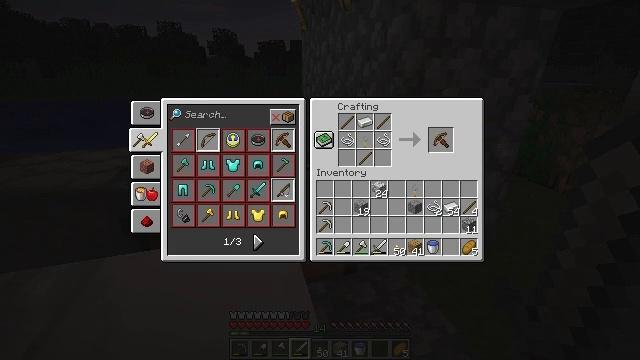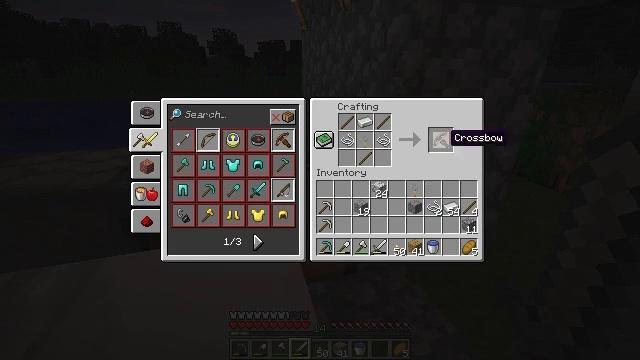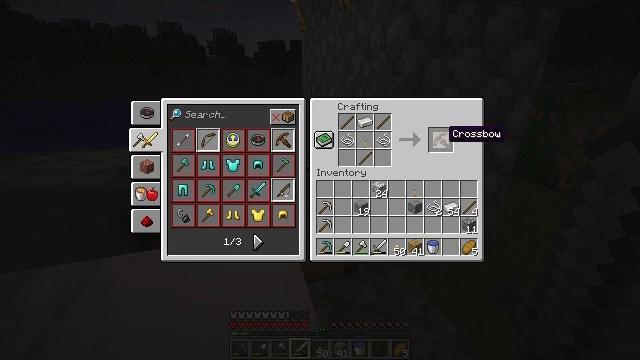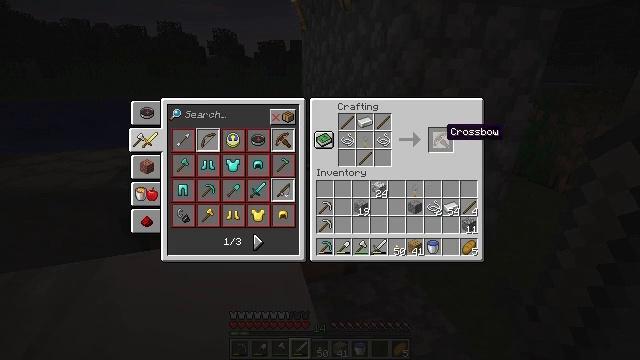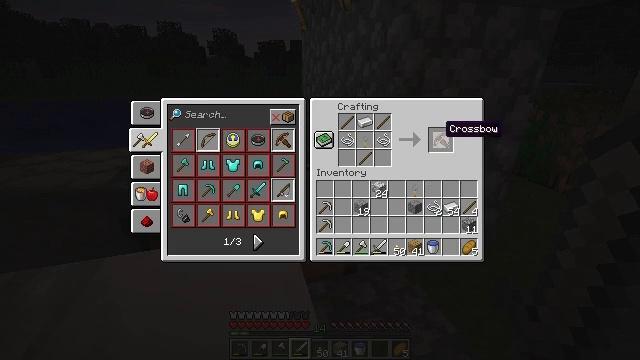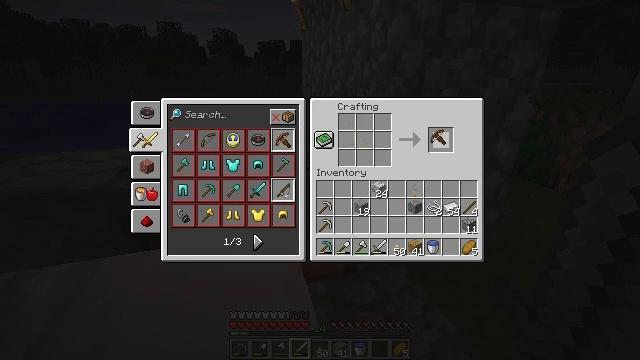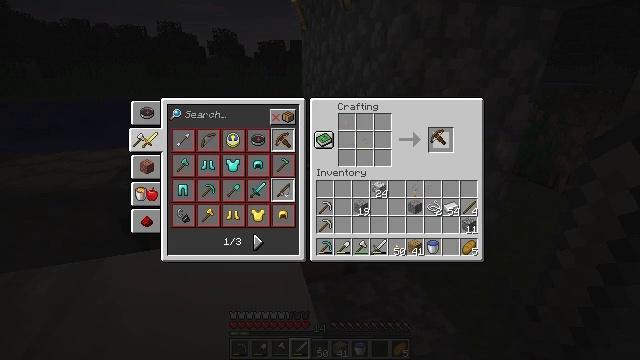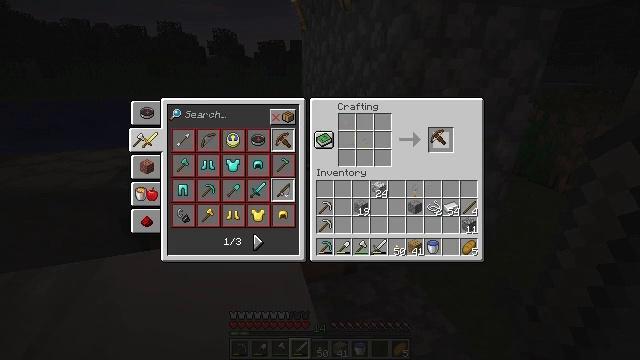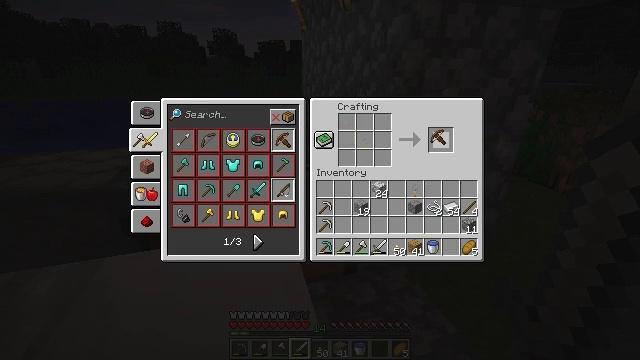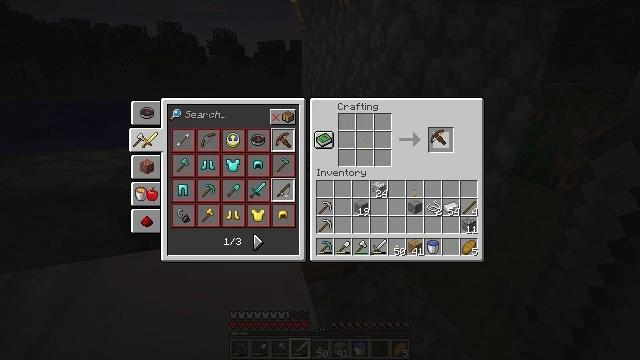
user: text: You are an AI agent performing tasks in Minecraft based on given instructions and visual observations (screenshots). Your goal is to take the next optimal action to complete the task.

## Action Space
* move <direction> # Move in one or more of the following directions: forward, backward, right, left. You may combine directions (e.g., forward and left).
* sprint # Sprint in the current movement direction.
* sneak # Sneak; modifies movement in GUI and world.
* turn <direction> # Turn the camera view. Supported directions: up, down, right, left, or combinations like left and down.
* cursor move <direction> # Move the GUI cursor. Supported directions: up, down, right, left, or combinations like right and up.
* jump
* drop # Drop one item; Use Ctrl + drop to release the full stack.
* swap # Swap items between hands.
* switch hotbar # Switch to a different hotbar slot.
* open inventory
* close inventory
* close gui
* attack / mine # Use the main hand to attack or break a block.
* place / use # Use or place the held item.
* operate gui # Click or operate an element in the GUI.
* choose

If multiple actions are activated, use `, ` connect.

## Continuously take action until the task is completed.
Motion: motion action
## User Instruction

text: Assemble materials to create a crossbow.
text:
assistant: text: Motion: no_op
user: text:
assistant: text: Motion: no_op
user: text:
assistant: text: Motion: no_op
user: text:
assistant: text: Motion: no_op
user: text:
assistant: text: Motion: operate gui
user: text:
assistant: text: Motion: operate gui
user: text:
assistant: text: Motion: operate gui
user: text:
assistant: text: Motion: operate gui
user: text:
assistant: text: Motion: no_op
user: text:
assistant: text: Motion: no_op